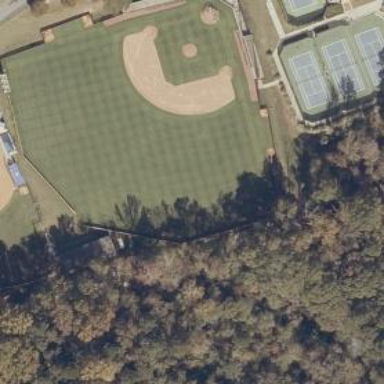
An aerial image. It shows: Baseball pitch for leisure land.